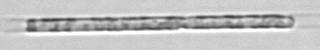
Label: Rhizosolenia